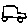
Label: car